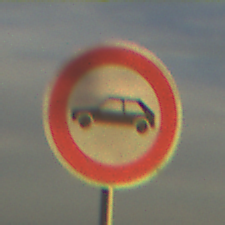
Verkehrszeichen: VerbotPersonenkraftwagen
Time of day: SunriseSunset
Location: Outdoor (Nature)
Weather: PartlyCloudy
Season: Summer
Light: Natural